Question: I'm building a slider with a coverflow effect, I used the <URL> plugin for it.
I can import it and make it work like the demo, but when I want to do it dynamicaly with the '*ngFor' directive, the result is just a simple list without the coverflow effect.
I made the working version like this :
'''
<div id="coverflow">
<ul class="flip-items">
<li>
<img src="../../../img/text1.gif">
</li>
<li>
<img src="../../../img/text2.gif">
</li>
<li>
<img src="../../../img/text3.gif">
</li>
<li>
<img src="../../../img/text4.gif">
</li>
<li>
<img src="../../../img/text5.gif">
</li>
<li>
<img src="../../../img/text6.gif">
</li>
</ul>
</div>
'''
But with the '*ngFor' directive I got this:

The code :
'''
<div id="coverflow">
<ul class="flip-items">
<li *ngFor="let tab of tabs">
<img [src]="tab.url">
</li>
</ul>
</div>
'''
'tabs' is an array where I stock all my pictures url (in a JSON file).
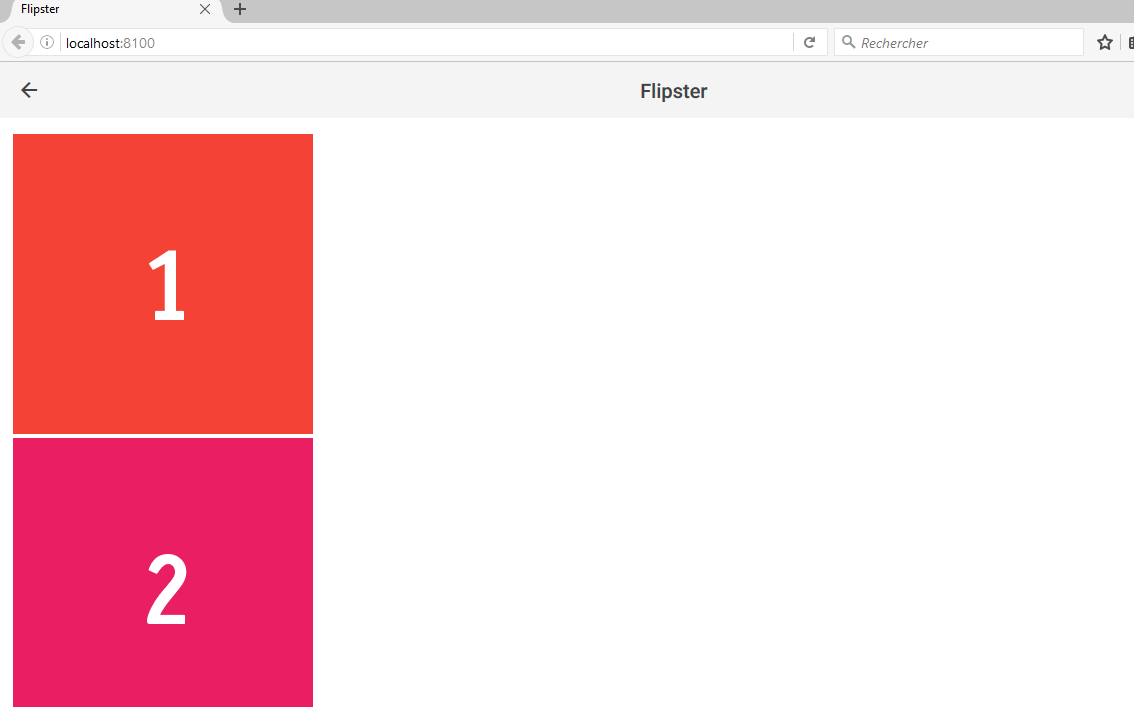
Answer: The 'ngOnInit()' method is too early in the lifecycle to call '$('...').flipster()' At that point in the lifecycle the dependencies of a component have been injected but the DOM has not been generated so when you call 'flipster()' the query it issues will return empty and the plugin can't do anything.
You should use the 'ngAfterViewInit()' lifecycle method which will be called once the view and content have been configured by angular. For an overview of all of the hooks take a look at <URL>.
Finally, if your underlying list is going to be changing at all then you will need to notify the flipster plugin of the change. I'm not sure if this is as simple as calling '$('...').flipster()' again or if there is something else you have to do to track the changes. The flipster docs don't seem to mention this case.